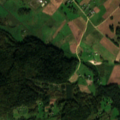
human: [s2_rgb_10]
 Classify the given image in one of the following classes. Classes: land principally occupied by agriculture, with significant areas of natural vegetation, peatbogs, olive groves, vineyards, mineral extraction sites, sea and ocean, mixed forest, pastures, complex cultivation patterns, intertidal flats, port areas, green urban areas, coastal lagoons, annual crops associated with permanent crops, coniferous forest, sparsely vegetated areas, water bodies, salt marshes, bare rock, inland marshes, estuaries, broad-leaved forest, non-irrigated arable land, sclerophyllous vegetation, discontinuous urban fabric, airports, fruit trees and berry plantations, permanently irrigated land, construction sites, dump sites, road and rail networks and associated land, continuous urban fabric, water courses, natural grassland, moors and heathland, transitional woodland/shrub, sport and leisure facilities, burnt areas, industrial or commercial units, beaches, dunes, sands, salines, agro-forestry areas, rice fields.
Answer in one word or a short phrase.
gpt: non-irrigated arable land, complex cultivation patterns, broad-leaved forest, coniferous forest